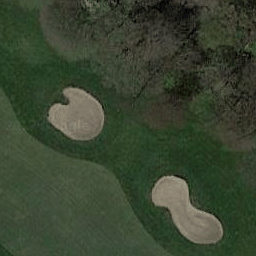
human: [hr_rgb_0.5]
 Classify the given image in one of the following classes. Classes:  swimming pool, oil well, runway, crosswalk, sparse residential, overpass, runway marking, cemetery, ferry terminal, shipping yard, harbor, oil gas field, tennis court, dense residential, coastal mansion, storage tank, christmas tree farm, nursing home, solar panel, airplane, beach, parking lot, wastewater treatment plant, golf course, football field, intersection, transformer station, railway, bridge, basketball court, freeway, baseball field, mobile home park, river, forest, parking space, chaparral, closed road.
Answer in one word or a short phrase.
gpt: golf course